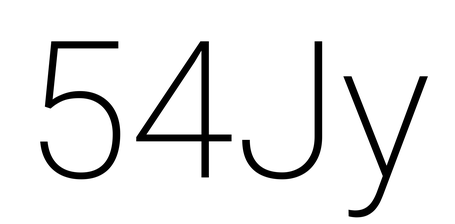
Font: Roboto_ExtraLight